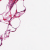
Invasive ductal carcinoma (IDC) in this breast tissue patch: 0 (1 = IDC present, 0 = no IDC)